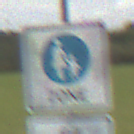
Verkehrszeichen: BeginnFussgaengerzone
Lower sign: EinspurigeFahrzeugeFrei1
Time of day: MorningAfternoon
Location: Outdoor (Suburban)
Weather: PartlyCloudy
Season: NotSpecified
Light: Natural